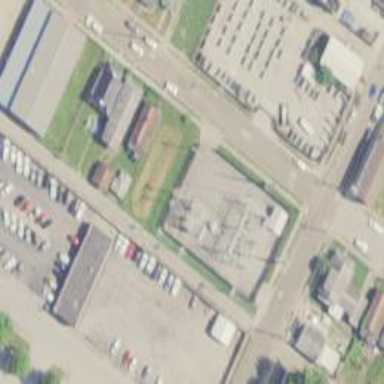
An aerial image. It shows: Fence surrounding power substation.